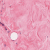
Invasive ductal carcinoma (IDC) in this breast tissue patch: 0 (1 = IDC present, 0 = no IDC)